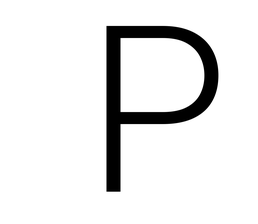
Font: Roboto_Light